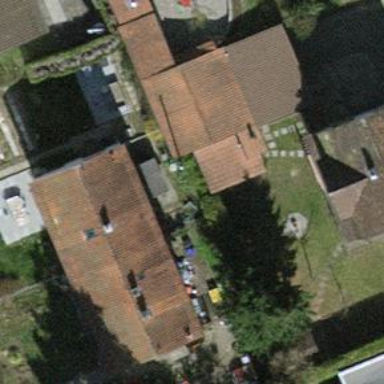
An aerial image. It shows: Shed building.